Question: I want to load file one internet base on block. I have 10 images and I want to split it to 2 block to display on my website, each block include 5 images. After block 1 finished, block 2 will continue. How can I do it with jQuery?

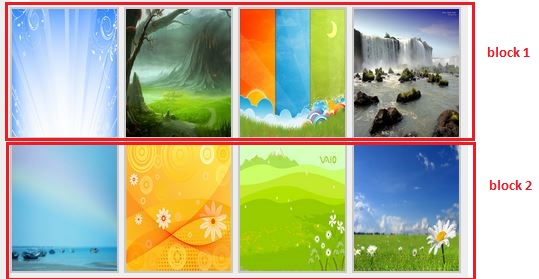
Answer: Ok,
First the HTML Code
'''
<div id="imagesPanel">
<img src="http://upload.wikimedia.org/wikipedia/en/7/7f/Mickey_Mouse.svg" />
<img src="http://upload.wikimedia.org/wikipedia/en/7/7f/Mickey_Mouse.svg" />
<img src="http://upload.wikimedia.org/wikipedia/en/7/7f/Mickey_Mouse.svg" />
<img src="http://upload.wikimedia.org/wikipedia/en/7/7f/Mickey_Mouse.svg" />
<img src="http://upload.wikimedia.org/wikipedia/en/7/7f/Mickey_Mouse.svg" />
<img src="http://upload.wikimedia.org/wikipedia/en/7/7f/Mickey_Mouse.svg" />
<img src="http://upload.wikimedia.org/wikipedia/en/7/7f/Mickey_Mouse.svg" />
<img src="http://upload.wikimedia.org/wikipedia/en/7/7f/Mickey_Mouse.svg" />
More Images
</div>
'''
Next the Jquery Code
'''
var countOfImages = 0;
var NumOfImagesPerBlock = 5;
var htmlStr = "";
$("#imagesPanel > img").each(function () {
if (countOfImages == 0)
{
htmlStr += "<div class='imgblock'>";
$("#imagesPanel").html("");
}
htmlStr += $(this)[0].outerHTML;
countOfImages++;
if (countOfImages % NumOfImagesPerBlock == 0)
{
htmlStr += "</div>";
htmlStr += "<div class='imgblock'>";
$("#imagesPanel").append(htmlStr);
htmlStr = "<div class='imgblock'>";
//alert("Mod" + countOfImages);
}
});
$('.imgblock').each(function(i) {
$(this).delay(800 * i).fadeOut('fast', function() {
$(this).fadeIn('slow');
});
});
'''
I will try to explain in shortly:
1. I have created 3 variables
2. countOfImages - helper that counts the number of image in the each function
3. NumOfImagesPerBlock - variable that hold the settings of the amount of images per block
4. htmlStr - will hold the updated html.
5. Then i am going in a loop of all images and arranged every 5 images inside a div.
Basically i am creating new HTML based on exist one. I am going hover all the images and adding after every 5 images.
<URL>
I would like to note that if you are using a server side language, you might want to do that in the server.
another note: in my Fiddle example i have limited the width and height of the images to 40px on 40px because if the images reaches the end of the page they automatically break down
Hope it helped